Here is the raw acceleration-versus-time signal recorded on a bearing housing. What is the most likely bearing condition (normal, inner_race, outer_race, ball)?
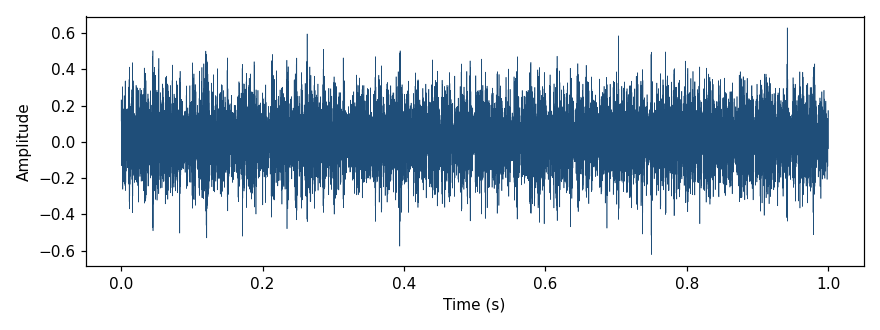
Answer: ball